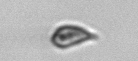
Label: Cryptophyta